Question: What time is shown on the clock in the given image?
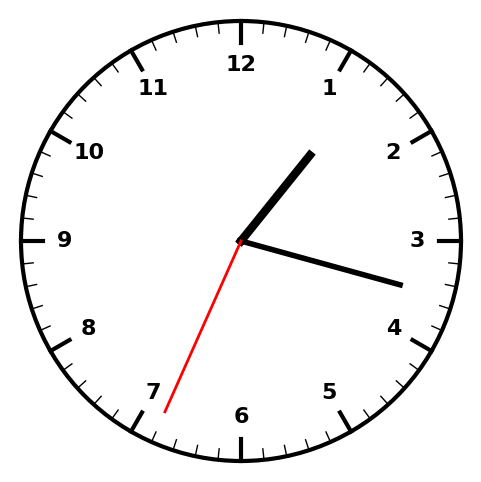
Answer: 01:17:34